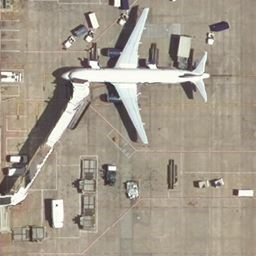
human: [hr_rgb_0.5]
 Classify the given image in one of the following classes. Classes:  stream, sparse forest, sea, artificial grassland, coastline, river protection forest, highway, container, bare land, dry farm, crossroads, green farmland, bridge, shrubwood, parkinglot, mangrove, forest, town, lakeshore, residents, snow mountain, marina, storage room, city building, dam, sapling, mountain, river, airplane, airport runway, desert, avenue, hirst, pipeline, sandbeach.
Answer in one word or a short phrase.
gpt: airplane